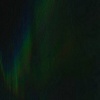
Label: space